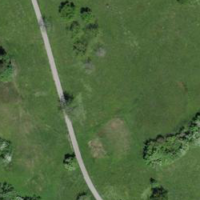
EUNIS habitat code: 24
Species observed at this site:
Lythrum salicaria
Lysimachia vulgaris
Colchicum autumnale